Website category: sports
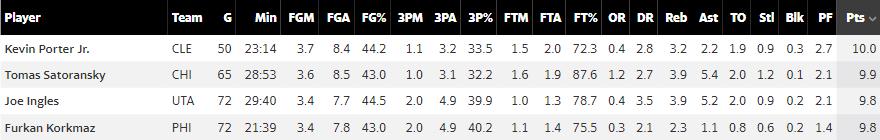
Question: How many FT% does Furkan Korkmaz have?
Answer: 75.5

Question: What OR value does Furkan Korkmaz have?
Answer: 0.3

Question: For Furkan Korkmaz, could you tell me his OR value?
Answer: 0.3

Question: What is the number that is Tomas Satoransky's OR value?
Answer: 1.2

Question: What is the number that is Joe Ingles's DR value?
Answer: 3.5

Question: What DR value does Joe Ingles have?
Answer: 3.5

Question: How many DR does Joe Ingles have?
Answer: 3.5

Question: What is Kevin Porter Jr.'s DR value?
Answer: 2.8

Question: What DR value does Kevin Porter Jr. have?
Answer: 2.8

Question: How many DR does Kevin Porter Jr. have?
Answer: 2.8

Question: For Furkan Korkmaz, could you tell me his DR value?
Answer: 2.1

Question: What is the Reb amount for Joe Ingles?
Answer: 3.9

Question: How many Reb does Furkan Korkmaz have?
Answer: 2.3

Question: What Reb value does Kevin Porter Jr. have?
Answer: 3.2

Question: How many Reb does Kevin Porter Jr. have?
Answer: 3.2

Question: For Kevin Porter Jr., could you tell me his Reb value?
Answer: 3.2

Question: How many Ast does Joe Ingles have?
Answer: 5.2

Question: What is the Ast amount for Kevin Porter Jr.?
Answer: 2.2

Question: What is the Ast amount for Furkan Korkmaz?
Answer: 1.1

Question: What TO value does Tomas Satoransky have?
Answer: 2.0

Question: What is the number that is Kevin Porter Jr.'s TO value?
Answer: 1.9

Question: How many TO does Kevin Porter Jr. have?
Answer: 1.9

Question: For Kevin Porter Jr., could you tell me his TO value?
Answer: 1.9

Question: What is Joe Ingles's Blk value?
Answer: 0.2

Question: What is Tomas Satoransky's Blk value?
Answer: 0.1

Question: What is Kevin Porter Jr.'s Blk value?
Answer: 0.3

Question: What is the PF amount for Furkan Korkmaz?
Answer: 1.4

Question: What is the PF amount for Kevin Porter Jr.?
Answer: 2.7

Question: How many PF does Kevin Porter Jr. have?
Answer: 2.7

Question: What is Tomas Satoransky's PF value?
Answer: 2.1

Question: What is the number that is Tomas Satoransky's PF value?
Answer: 2.1

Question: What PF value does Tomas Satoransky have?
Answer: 2.1

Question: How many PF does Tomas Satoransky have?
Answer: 2.1